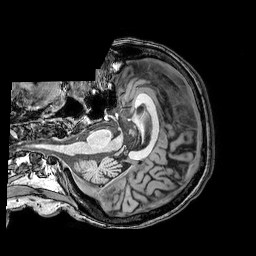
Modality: T1w
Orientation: axial
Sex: female
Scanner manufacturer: philips
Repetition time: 0.008148 s
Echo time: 0.00373 s